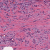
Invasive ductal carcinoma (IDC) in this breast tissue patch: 1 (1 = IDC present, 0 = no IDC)